Question: I have a table with one nested repeated field called 'article_id' and a string field that contains a json string.
Here is the schema of my table:

Here is an example row of the table:
'''
[
{
"article_id": "<PHONE>",
"author_names": [
{
"AuN": "h kanahashi",
"AuId": "<PHONE>",
"AfN": null,
"AfId": null,
"S": "1"
},
{
"AuN": "t mukai",
"AuId": "<PHONE>",
"AfN": null,
"AfId": null,
"S": "2"
},
{
"AuN": "y yamada",
"AuId": "<PHONE>",
"AfN": null,
"AfId": null,
"S": "3"
},
{
"AuN": "k shimojima",
"AuId": "<PHONE>",
"AfN": null,
"AfId": null,
"S": "4"
},
{
"AuN": "m mabuchi",
"AuId": "<PHONE>",
"AfN": null,
"AfId": null,
"S": "5"
},
{
"AuN": "t aizawa",
"AuId": "<PHONE>",
"AfN": null,
"AfId": null,
"S": "6"
},
{
"AuN": "k higashi",
"AuId": "<PHONE>",
"AfN": null,
"AfId": null,
"S": "7"
}
],
"extra_informations": "{
"DN": "Experimental study for improvement of crashworthiness in AZ91 magnesium foam controlling its microstructure.",
"S":[{"Ty":1,"U":"https://shibaura.pure.elsevier.com/en/publications/experimental-study-for-improvement-of-crashworthiness-in-az91-mag"}],
"VFN":"Materials Science and Engineering",
"FP":283,
"LP":287,
"RP":[{"Id":<PHONE>,"CoC":5},{"Id":<PHONE>,"CoC":5}, {"Id":<PHONE>,"CoC":5},{"Id":<PHONE>,"CoC":6}, {"Id":<PHONE>,"CoC":5},{"Id":<PHONE>,"CoC":7}, {"Id":<PHONE>,"CoC":6},{"Id":<PHONE>,"CoC":16}],
"ANF":[
{"FN":"H.","LN":"Kanahashi","S":1},
{"FN":"T.","LN":"Mukai","S":2},
{"FN":"Y.","LN":"Yamada","S":3},
{"FN":"K.","LN":"Shimojima","S":4},
{"FN":"M.","LN":"Mabuchi","S":5},
{"FN":"T.","LN":"Aizawa","S":6},
{"FN":"K.","LN":"Higashi","S":7}
],
"BV":"Materials Science and Engineering","BT":"a"}"
}
]
'''
In the 'extra_information.ANF' I have an nested array that contains some more author name information.
The nested repeated 'author_name' field has a sub-field 'author_name.S' which can be mapped into 'extra_informations.ANF.S' for a join. Using this mapping I am trying to achieve the following table:
'''
| article_id | author_names.AuN | S | extra_information.ANF.FN | extra_information.ANF.LN|
| <PHONE> | h kanahashi | 1 | H. | Kanahashi |
| <PHONE> | t mukai | 2 | T. | Mukai |
| <PHONE> | y yamada | 3 | Y. | Yamada. |
| <PHONE> | k shimojima | 4 | K. | Shimojima |
| <PHONE> | m mabuchi | 5 | M. | Mabuchi |
| <PHONE> | t aizawa | 6 | T. | Aizawa |
| <PHONE> | k higashi | 7 | K. | Higashi |
'''
The primary problem I faced is that when I convert a json_string using 'JSON_EXTRACT(extra_information,"$.ANF")', it does not give me an array, instead it gives me the string format of the nested repeated array, which I could not convert into an array.
Is it possible to produce such table using standards-sql in bigquery?
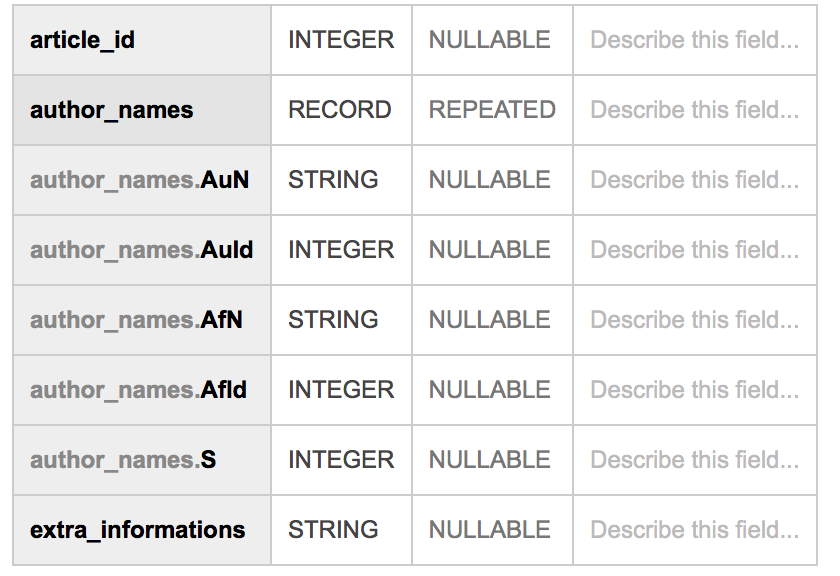
Answer: > Option 1
This is based on REGEXP_REPLACE function and few more functions (REPLACE, SPLIT, etc.) to manipulate with result. Note - we need extra manipulation because wildcards and filters are not supported in JsonPath expressions in BigQuery?
'''
#standard SQL
SELECT
article_id, author.AuN, author.S,
REPLACE(SPLIT(extra, '","')[OFFSET(0)], '"FN":"', '') FirstName,
REPLACE(SPLIT(extra, '","')[OFFSET(1)], 'LN":"', '') LastName
FROM 'table' , UNNEST(author_names) author
LEFT JOIN UNNEST(SPLIT(REGEXP_REPLACE(JSON_EXTRACT(extra_informations, '$.ANF'), r'\[{|}\]', ''), '},{')) extra
ON author.S = CAST(REPLACE(SPLIT(extra, '","')[OFFSET(2)], 'S":', '') AS INT64)
'''
> Option 2
To overcome BigQuery "limitation" for JsonPath, you can use <URL> as the example below shows:
Note : it uses jsonpath-0.8.0.js that can be downloaded from <URL> and assumed to be uploaded to Google Cloud Storage - gs://your_bucket/jsonpath-0.8.0.js
'''
#standard SQL
CREATE TEMPORARY FUNCTION CUSTOM_JSON_EXTRACT(json STRING, json_path STRING)
RETURNS STRING
LANGUAGE js AS """
try { var parsed = JSON.parse(json);
return jsonPath(parsed, json_path);
} catch (e) { return null }
"""
OPTIONS (
library="gs://your_bucket/jsonpath-0.8.0.js"
);
SELECT
article_id, author.AuN, author.S,
CUSTOM_JSON_EXTRACT(extra_informations, CONCAT('$.ANF[?(@.S==', CAST(author.S AS STRING), ')].FN')) FirstName,
CUSTOM_JSON_EXTRACT(extra_informations, CONCAT('$.ANF[?(@.S==', CAST(author.S AS STRING), ')].LN')) LastName
FROM 'table', UNNEST(author_names) author
'''
As you can see - now you can do all magic in one simple JsonPath